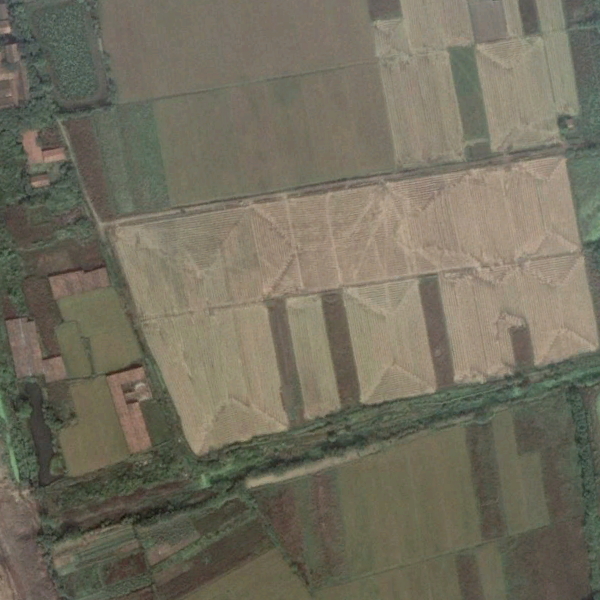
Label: Farmland